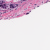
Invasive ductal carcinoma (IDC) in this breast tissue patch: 0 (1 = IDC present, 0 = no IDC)